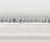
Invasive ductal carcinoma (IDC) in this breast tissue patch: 0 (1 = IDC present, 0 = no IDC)